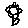
Label: flower